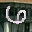
Label: 6